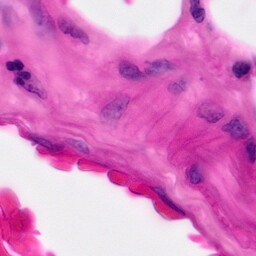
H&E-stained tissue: Pancreatic